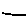
Label: line